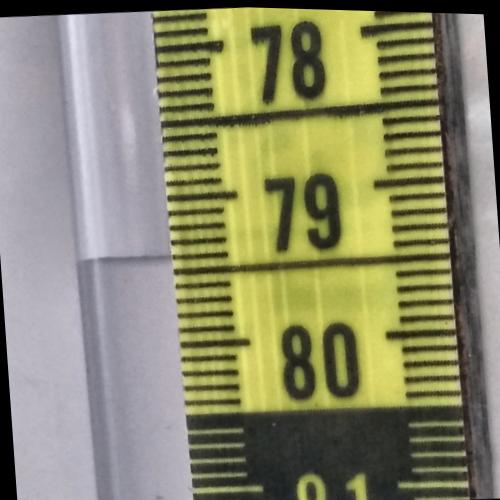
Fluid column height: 79.4 cm